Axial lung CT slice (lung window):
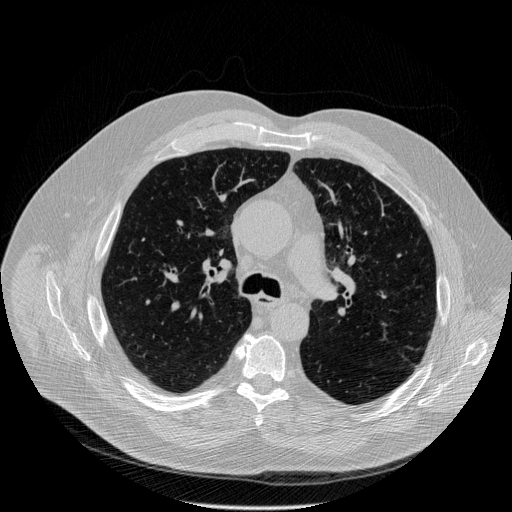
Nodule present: no